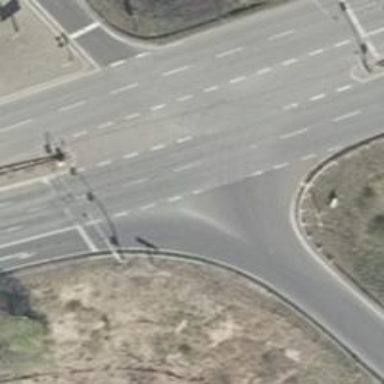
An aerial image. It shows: Asphalt motorway with primary highway classification.